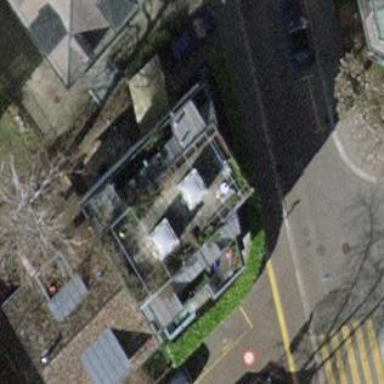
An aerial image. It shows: Building consisting of apartments with double saltbox roof shape.